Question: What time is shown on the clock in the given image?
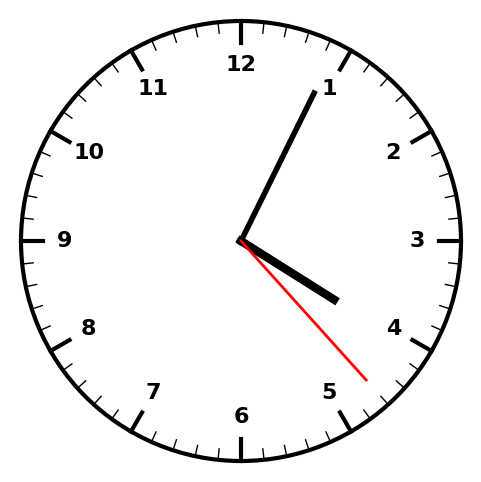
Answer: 04:04:23